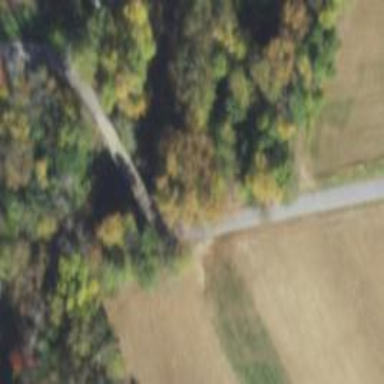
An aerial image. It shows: Path on truss bridge.